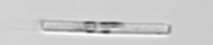
Label: Leptocylindrus